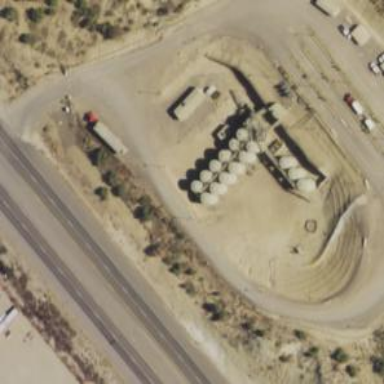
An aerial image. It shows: Storage tank with man-made structure.